Question: i would like to disable 'contextmenu' from keyboard key that is called 'menukey'. the key code is 93.

'''
<script type="text/javascript">
document.onkeydown = function (e) {
if (e.which == 93) {
return false;
}
}
</script>
'''
I've tested the above code on some browser application :
✔️ IE 10
✔️ firefox 22
✔️ Opera 12.16
Chrome 28.0.1500.95
Safari x.x
> ✔️ succeed | not worked | not tested
is there any guys who can fix?
why it's on chrome does not work?
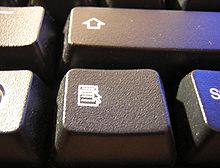
Answer: I don't know why the method you're using doesn't work, but you can do this instead:
'''
window.oncontextmenu = function(event) {
return false;
};
'''